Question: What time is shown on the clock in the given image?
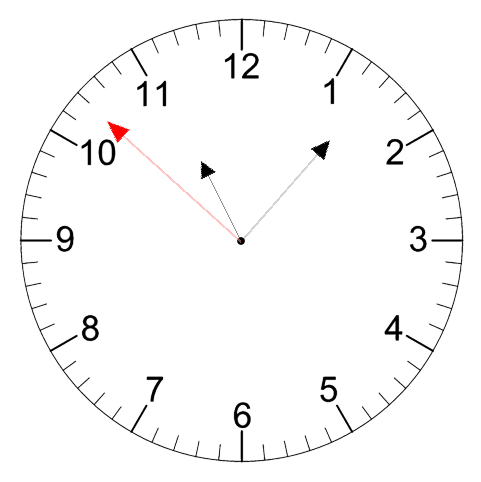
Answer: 11:06:52